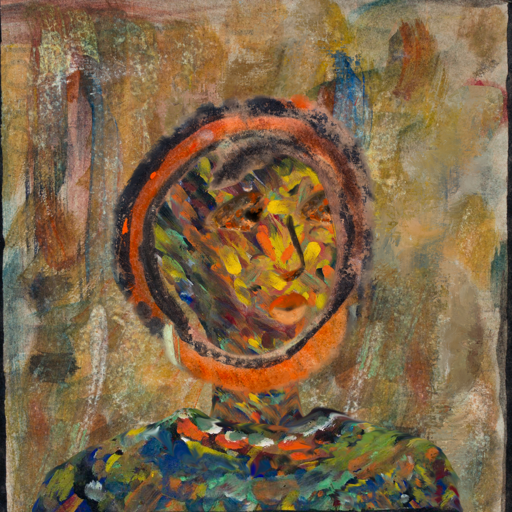
Background: Pipe, Head And Neck Side: An_Impression, Face Side: Gypsy_Queen, Bust: An_Impression, Hair Side: Childish, Head Accessory: Blank, Second Necklace: Blank, Necklace: Blank, Baby: Blank